Question: I'm filling a two WrapPanel with Buttons via DataTemplate but they all align vertically for some reason, what exactly is wrong here?
It doesn't matter if I set the Orientation property or not.
'''
<UserControl x:Class="DashboardClient.View.DashboardView"
xmlns="http://schemas.microsoft.com/winfx/2006/xaml/presentation"
xmlns:x="http://schemas.microsoft.com/winfx/2006/xaml"
xmlns:mc="http://schemas.openxmlformats.org/markup-compatibility/2006"
xmlns:d="http://schemas.microsoft.com/expression/blend/2008"
mc:Ignorable="d"
Width="940" Height="640">
<Grid>
<Grid.ColumnDefinitions>
<ColumnDefinition Width="400" />
<ColumnDefinition />
</Grid.ColumnDefinitions>
<DockPanel Grid.Column="0" Height="{Binding RelativeSource={RelativeSource FindAncestor, AncestorType={x:Type Grid}},Path=ActualHeight}">
<ScrollViewer VerticalScrollBarVisibility="Auto" DockPanel.Dock="Top" Height="520" Margin="5">
<WrapPanel>
<ItemsControl ItemsSource="{Binding Dashboards}">
<ItemsControl.ItemTemplate>
<DataTemplate>
<Button Width="120" Height="120" Margin="5" Command="{Binding DataContext.DashboardCommand, RelativeSource={RelativeSource AncestorType=ItemsControl}}" CommandParameter="{Binding}">
<TextBlock TextWrapping="Wrap" HorizontalAlignment="Center" Text="{Binding Name}" />
</Button>
</DataTemplate>
</ItemsControl.ItemTemplate>
</ItemsControl>
<Button Width="120" Height="120" Margin="5" Command="{Binding DashboardAddCommand}" Content="+" FontSize="100" />
</WrapPanel>
</ScrollViewer>
<StackPanel Height="100" Margin="5">
<Label>Dashboardname:</Label>
<TextBox Text="{Binding SelectedDashboard.Name}" />
<RadioButton Content="Sichtbar" Margin="0 10" IsChecked="{Binding SelectedDashboard.IsVisibleOnDashboard, UpdateSourceTrigger=PropertyChanged}" />
<Button Content="Dashboard loschen" Command="{Binding DashboardRemoveCommand}" />
</StackPanel>
</DockPanel>
<StackPanel Grid.Column="1" Margin="0">
<ScrollViewer VerticalScrollBarVisibility="Auto" Height="{Binding RelativeSource={RelativeSource FindAncestor, AncestorType={x:Type StackPanel}},Path=ActualHeight}">
<WrapPanel>
<ItemsControl ItemsSource="{Binding SelectedDashboard.DashboardItems}">
<ItemsControl.ItemTemplate>
<DataTemplate>
<Button Width="200" Height="120" Command="{Binding DataContext.DashboardItemCommand, RelativeSource={RelativeSource AncestorType=ItemsControl}}" CommandParameter="{Binding}" Margin="10">
<TextBlock TextWrapping="Wrap" HorizontalAlignment="Center" Text="{Binding Name}" />
</Button>
</DataTemplate>
</ItemsControl.ItemTemplate>
</ItemsControl>
<Button Width="200" Height="120" Content="+" FontSize="100" Command="{Binding DashboardItemAddCommand}" Margin="10" />
</WrapPanel>
</ScrollViewer>
</StackPanel>
</Grid>
</UserControl>
'''
This is what the WrapPanel looks like:

The Add Button is always cut off somehow, too.
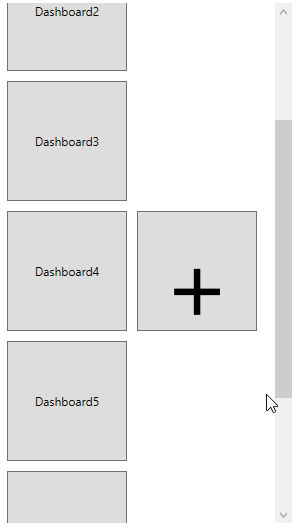
Answer: If you want to put the children of the ItemsControl horizontally in a WrapPanel, you need to tell the ItemsControl to use a WrapPanel for its children via an ItemsPanelTemplate:
'''
<WrapPanel Orientation="Horizontal">
<ItemsControl ItemsSource="{Binding Dashboards}">
<ItemsControl.ItemTemplate>
<DataTemplate>
<Button
Width="120"
Height="120"
Margin="5"
Command="{Binding DataContext.DashboardCommand, RelativeSource={RelativeSource AncestorType=ItemsControl}}"
CommandParameter="{Binding}"
>
<TextBlock
TextWrapping="Wrap"
HorizontalAlignment="Center"
Text="{Binding Name}"
/>
</Button>
</DataTemplate>
</ItemsControl.ItemTemplate>
<ItemsControl.ItemsPanel>
<ItemsPanelTemplate>
<WrapPanel Orientation="Horizontal" />
</ItemsPanelTemplate>
</ItemsControl.ItemsPanel>
</ItemsControl>
<Button
Width="120"
Height="120"
Margin="5"
VerticalAlignment="Top"
Command="{Binding DashboardAddCommand}"
Content="+"
FontSize="100"
/>
</WrapPanel>
'''
I don't know what you want to do with the button. My guess is that you want it to the right of the ItemsControl, and I aligned it to the top because that makes more sense to me.